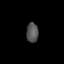
Tissue: lung
Cell type: Endothelial cells
Senescence score: 0.2205
Nuclear area (px): 229
Mean DAPI intensity: 84.266